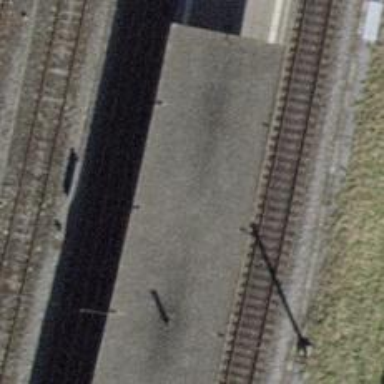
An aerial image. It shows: Public transport shelter.